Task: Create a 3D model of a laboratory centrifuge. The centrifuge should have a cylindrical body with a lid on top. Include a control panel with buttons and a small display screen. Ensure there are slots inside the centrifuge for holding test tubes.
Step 263:
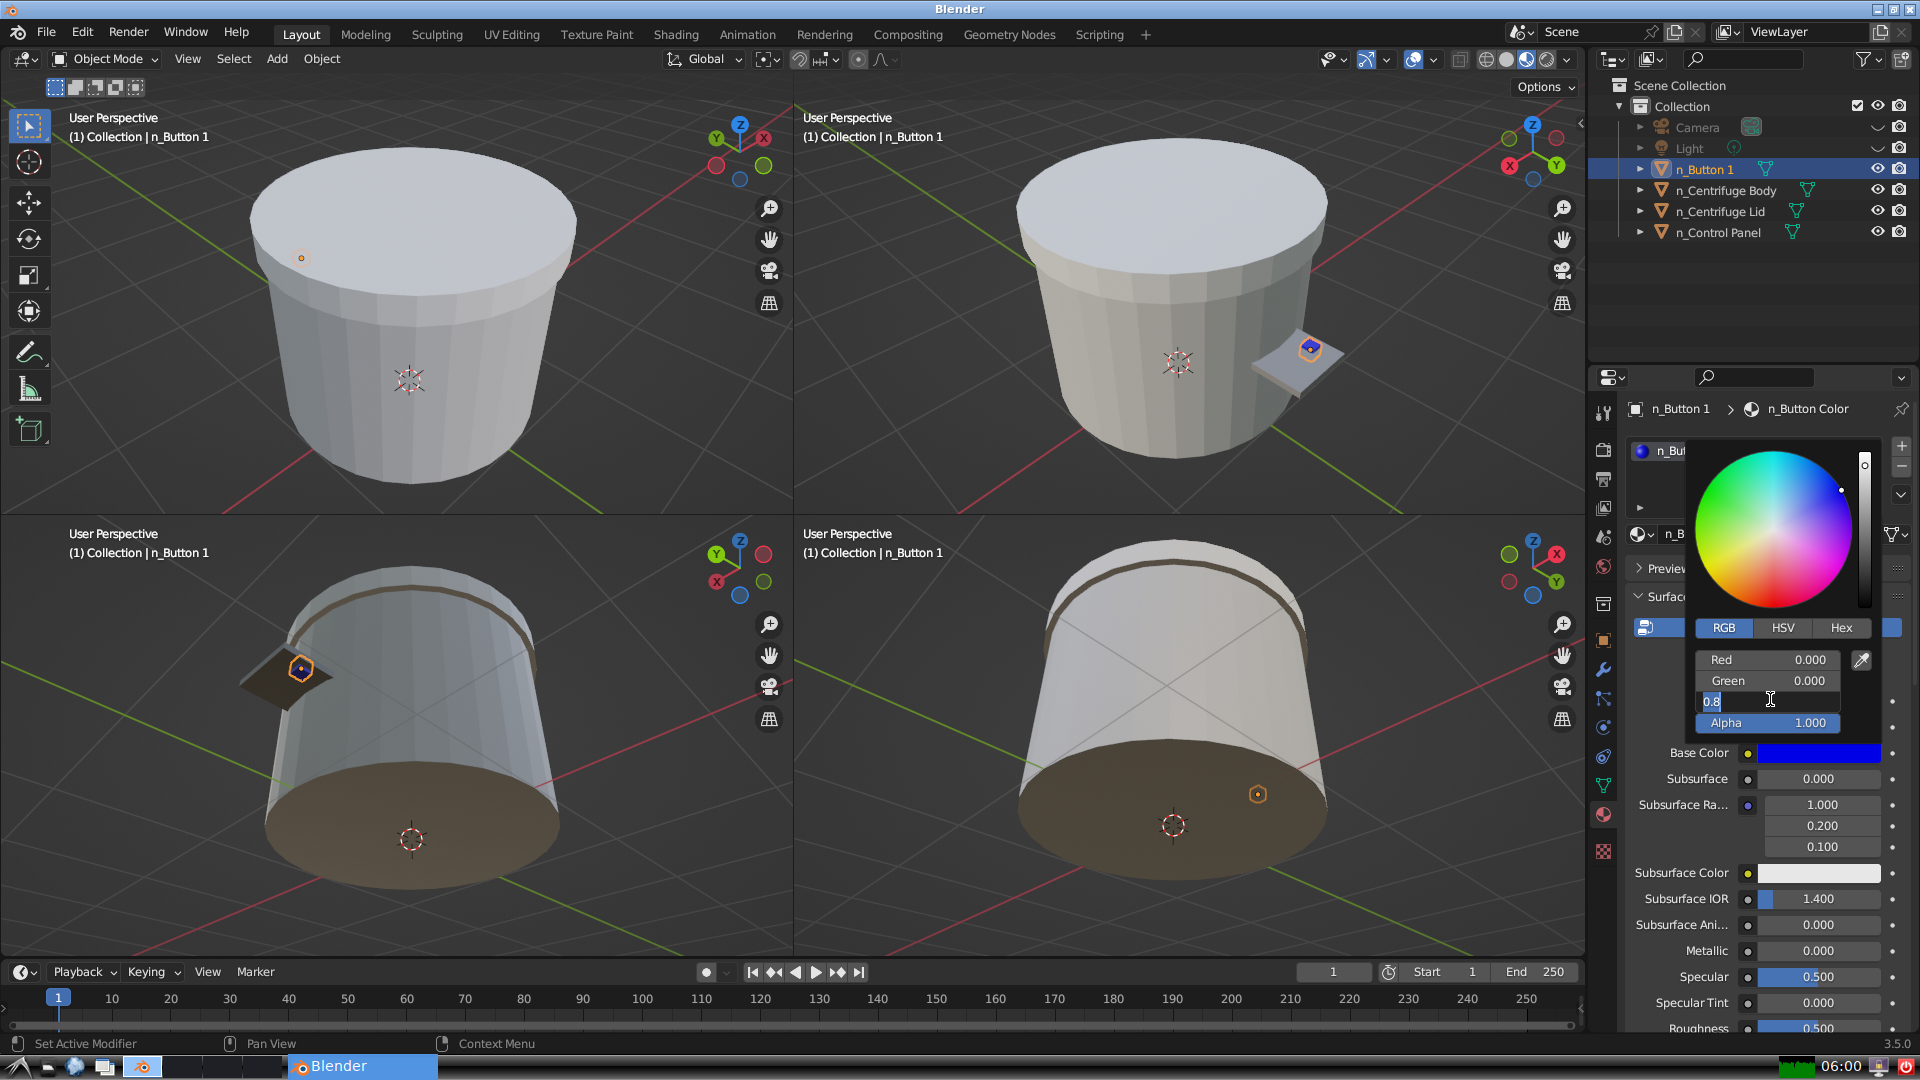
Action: input_text: 1.0